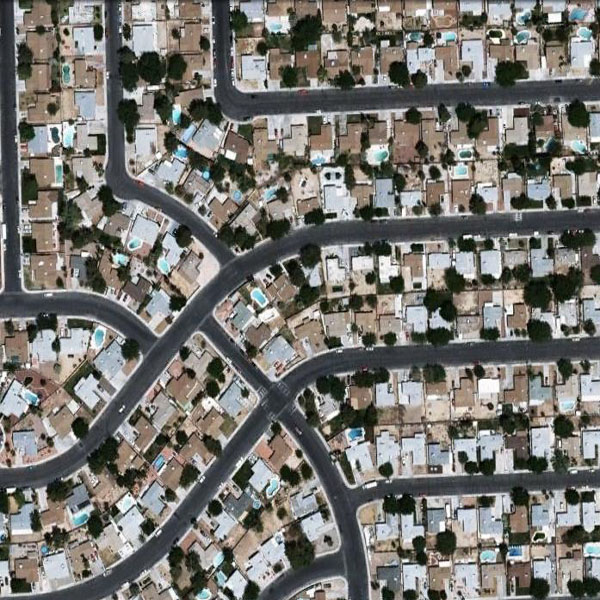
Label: Residential